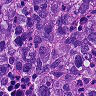
Metastatic tissue present: yes